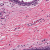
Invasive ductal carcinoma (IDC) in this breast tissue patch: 0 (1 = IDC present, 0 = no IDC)